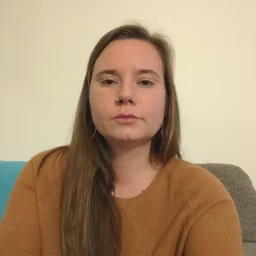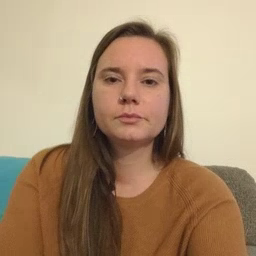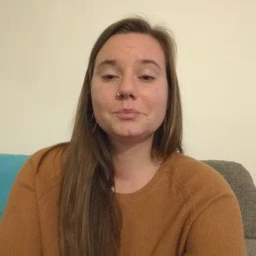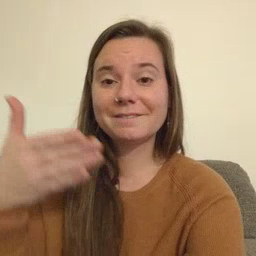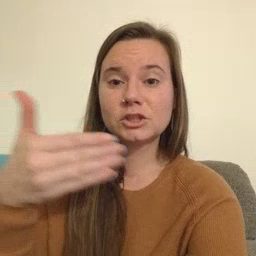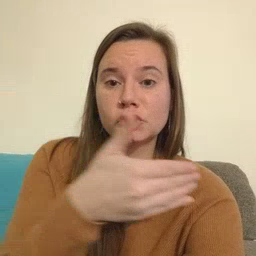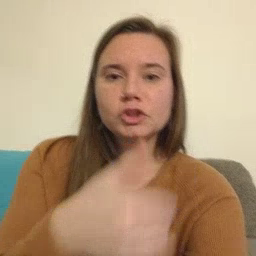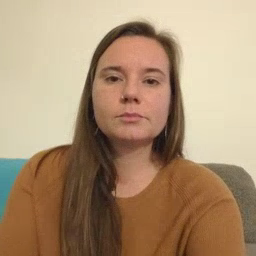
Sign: fish